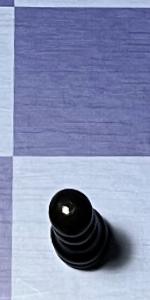
Label: Pawn_Black